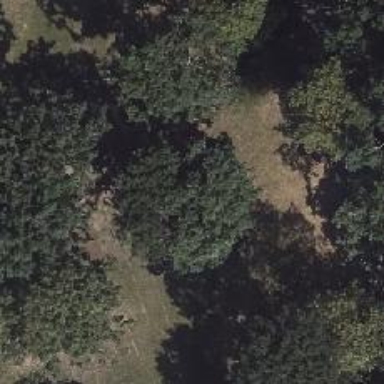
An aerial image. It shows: Broadleaved deciduous tree located in park.